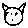
Label: cat